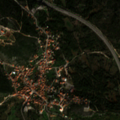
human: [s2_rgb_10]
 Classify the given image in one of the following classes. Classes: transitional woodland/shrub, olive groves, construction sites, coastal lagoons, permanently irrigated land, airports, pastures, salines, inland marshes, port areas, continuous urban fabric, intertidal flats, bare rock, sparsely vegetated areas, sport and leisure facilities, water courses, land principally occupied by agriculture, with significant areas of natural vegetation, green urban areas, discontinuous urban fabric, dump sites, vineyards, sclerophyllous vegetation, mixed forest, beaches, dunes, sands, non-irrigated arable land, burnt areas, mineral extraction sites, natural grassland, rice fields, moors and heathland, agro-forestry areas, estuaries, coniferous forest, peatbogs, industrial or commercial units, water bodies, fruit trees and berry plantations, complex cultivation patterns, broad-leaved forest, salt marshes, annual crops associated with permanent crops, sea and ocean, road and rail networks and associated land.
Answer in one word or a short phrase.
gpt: discontinuous urban fabric, olive groves, complex cultivation patterns, moors and heathland, sclerophyllous vegetation, transitional woodland/shrub